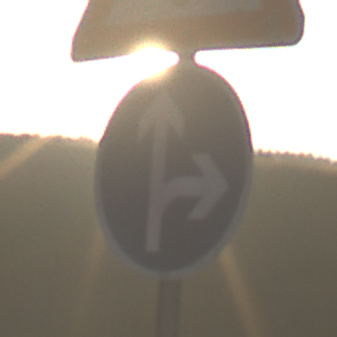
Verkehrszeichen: VorgeschriebeneFahrtrichtungGeradeausOderRechts
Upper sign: Lichtzeichenanlage
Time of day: SunriseSunset
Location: Outdoor (Nature)
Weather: Clear
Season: NotSpecified
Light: Natural